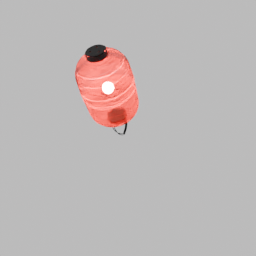
Label: lighting